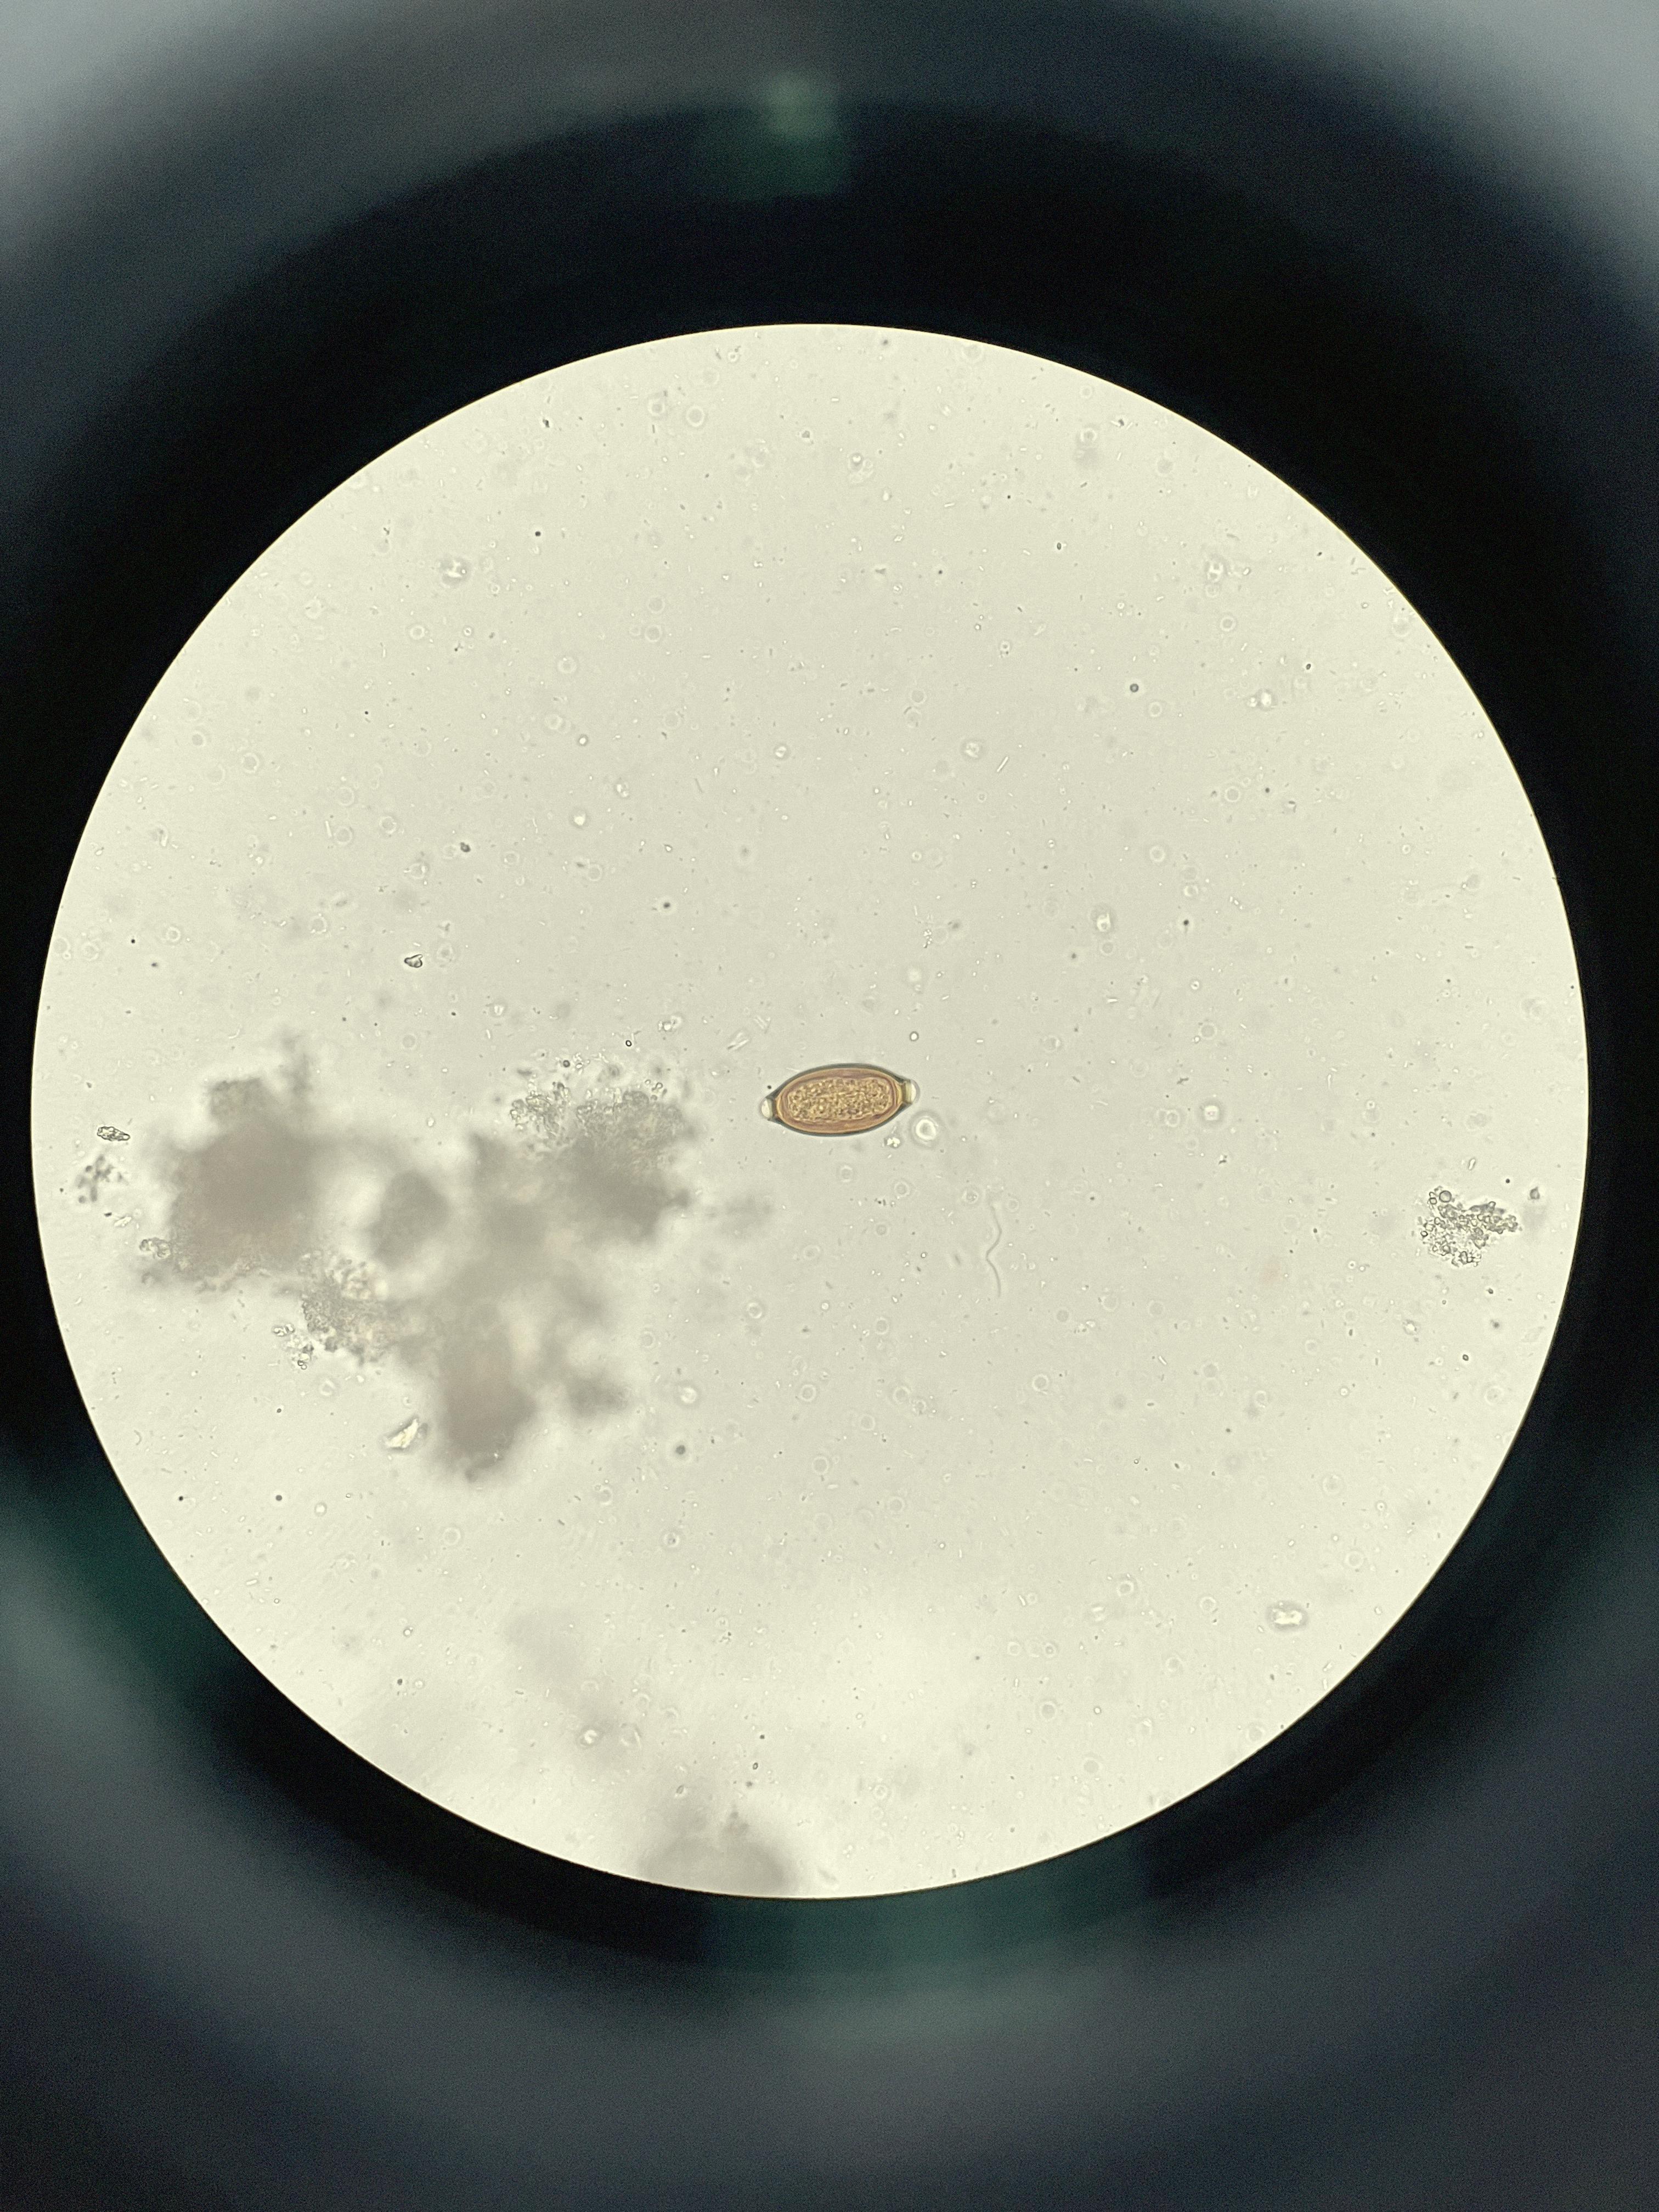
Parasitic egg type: Trichuris trichiura